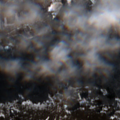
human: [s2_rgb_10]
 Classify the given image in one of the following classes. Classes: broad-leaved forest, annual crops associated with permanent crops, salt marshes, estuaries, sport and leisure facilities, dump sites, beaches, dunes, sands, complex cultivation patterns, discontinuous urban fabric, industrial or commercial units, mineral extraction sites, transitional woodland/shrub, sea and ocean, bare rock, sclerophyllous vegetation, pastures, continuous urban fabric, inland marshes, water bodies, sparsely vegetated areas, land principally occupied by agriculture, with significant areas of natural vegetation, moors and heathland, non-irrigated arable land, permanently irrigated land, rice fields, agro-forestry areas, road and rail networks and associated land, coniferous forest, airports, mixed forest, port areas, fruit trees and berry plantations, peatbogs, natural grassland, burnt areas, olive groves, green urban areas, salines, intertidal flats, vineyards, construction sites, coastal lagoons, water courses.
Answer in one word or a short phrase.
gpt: broad-leaved forest, natural grassland, transitional woodland/shrub